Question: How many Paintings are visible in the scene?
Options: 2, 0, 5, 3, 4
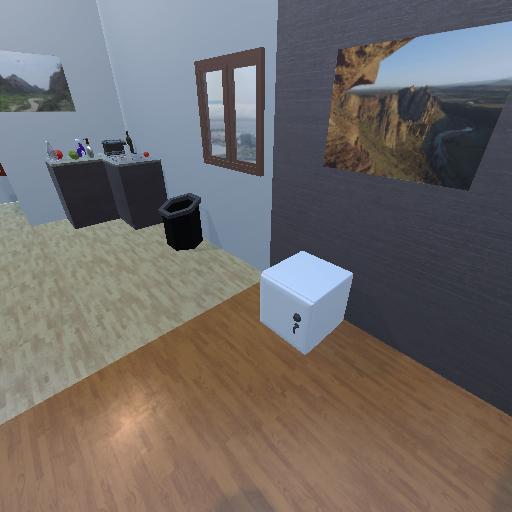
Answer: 2